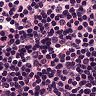
Metastatic tissue present: no